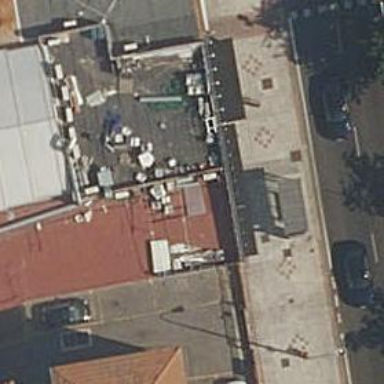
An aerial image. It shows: Pub.